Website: ulta-beauty
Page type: account-selection
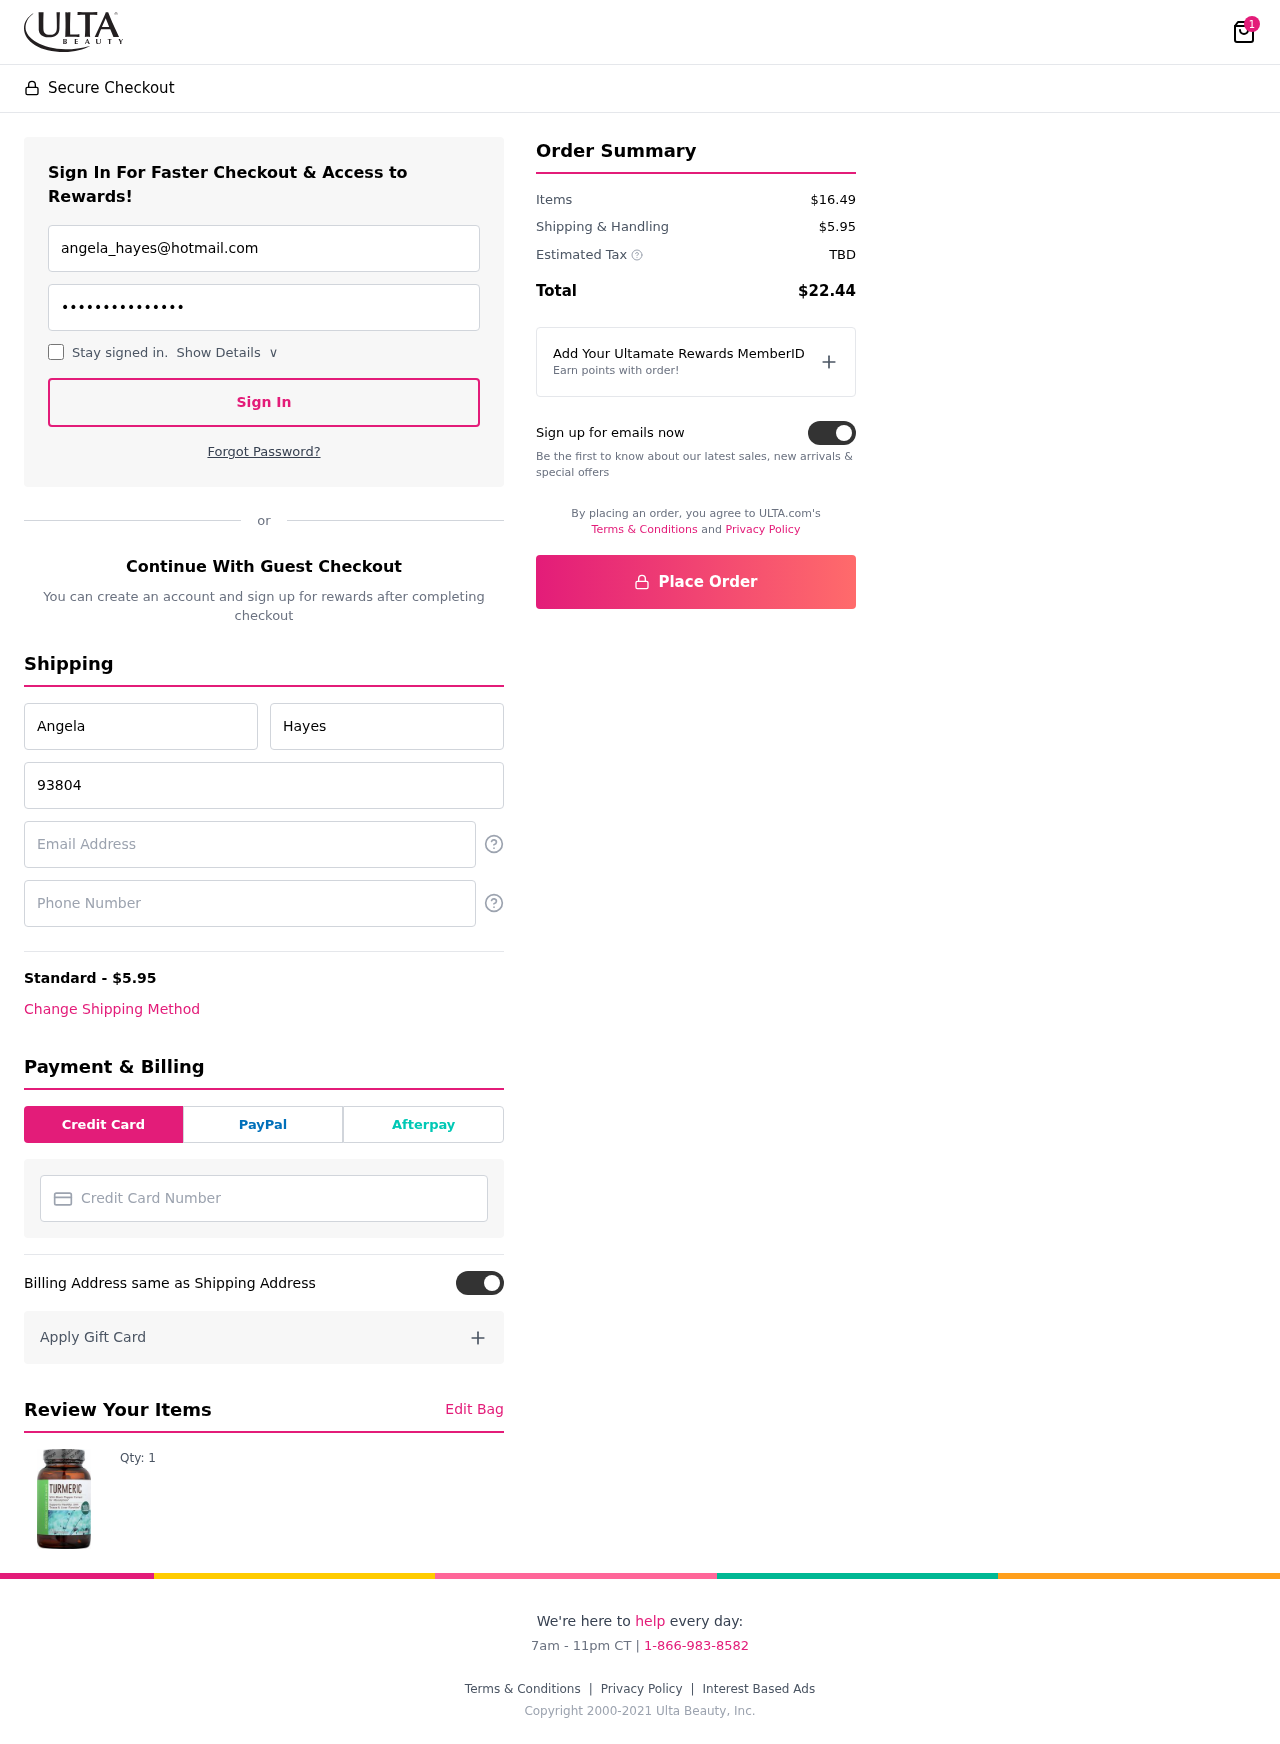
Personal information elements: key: PII_CARD_NUMBER
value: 3745 2786 1095 479
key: PII_EMAIL
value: angela_hayes@hotmail.com
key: PII_EMAIL2
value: angela_hayes@hotmail.com
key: PII_FIRSTNAME
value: Angela
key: PII_LASTNAME
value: Hayes
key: PII_PHONE
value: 4458402894
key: PII_STREET
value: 93804 Smith Forks
Product elements: key: PRODUCT1_QUANTITY
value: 1
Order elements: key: ORDER_NUM_ITEMS
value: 1
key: ORDER_SHIPPING_COST
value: $5.95
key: ORDER_SUBTOTAL
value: $16.49
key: ORDER_TAX
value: TBD
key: ORDER_TOTAL
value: $22.44